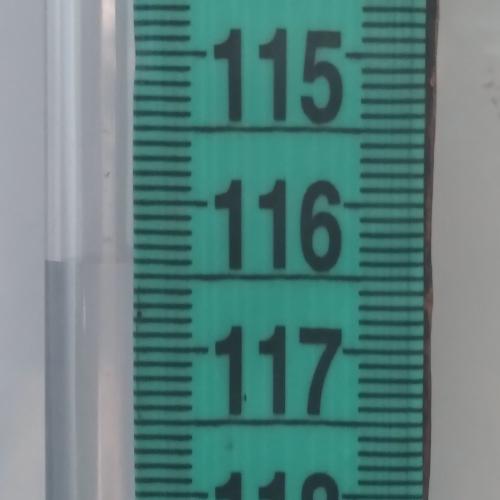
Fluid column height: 116.4 cm